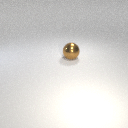
large brown metal sphere